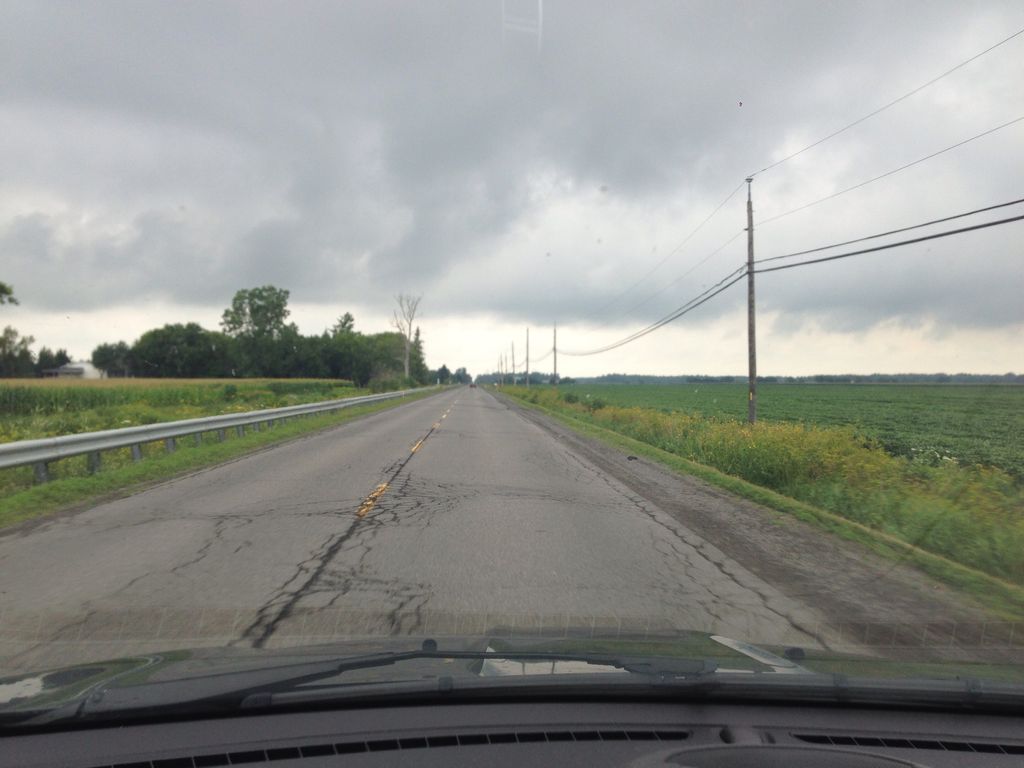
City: ottawa-gatineau